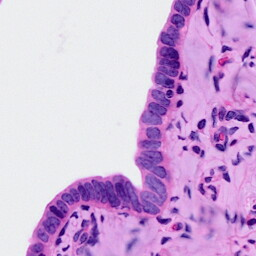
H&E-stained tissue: Ovarian